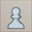
Piece: wP